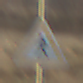
Verkehrszeichen: FussgaengerRechts
Umgebung: Outdoor, Nature
Tageszeit: MorningAfternoon
Wetter: PartlyCloudy
Licht: Natural
Jahreszeit: NotSpecified
Kontrast: HighContrast